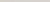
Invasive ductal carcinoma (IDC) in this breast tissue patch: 0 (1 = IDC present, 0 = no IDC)